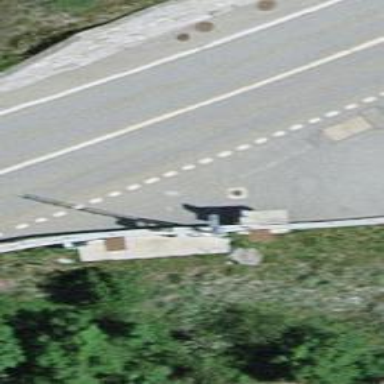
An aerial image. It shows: Secondary road with asphalt surface.